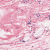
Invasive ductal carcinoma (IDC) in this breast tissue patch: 0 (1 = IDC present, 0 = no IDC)